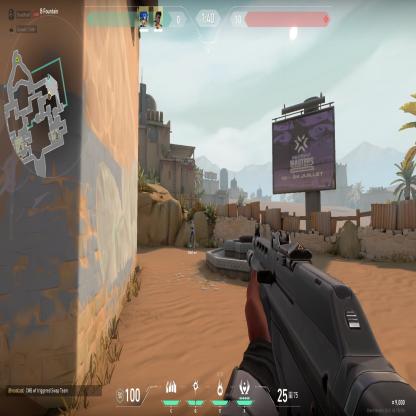
Label: teammate